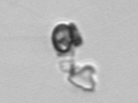
Label: Thalassiosira_TAG_external_detritus